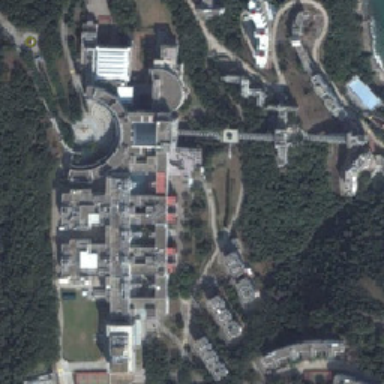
There are countless trees and buildings in the painting .